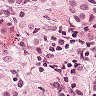
Metastatic tissue present: yes